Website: walmart
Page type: added-to-cart
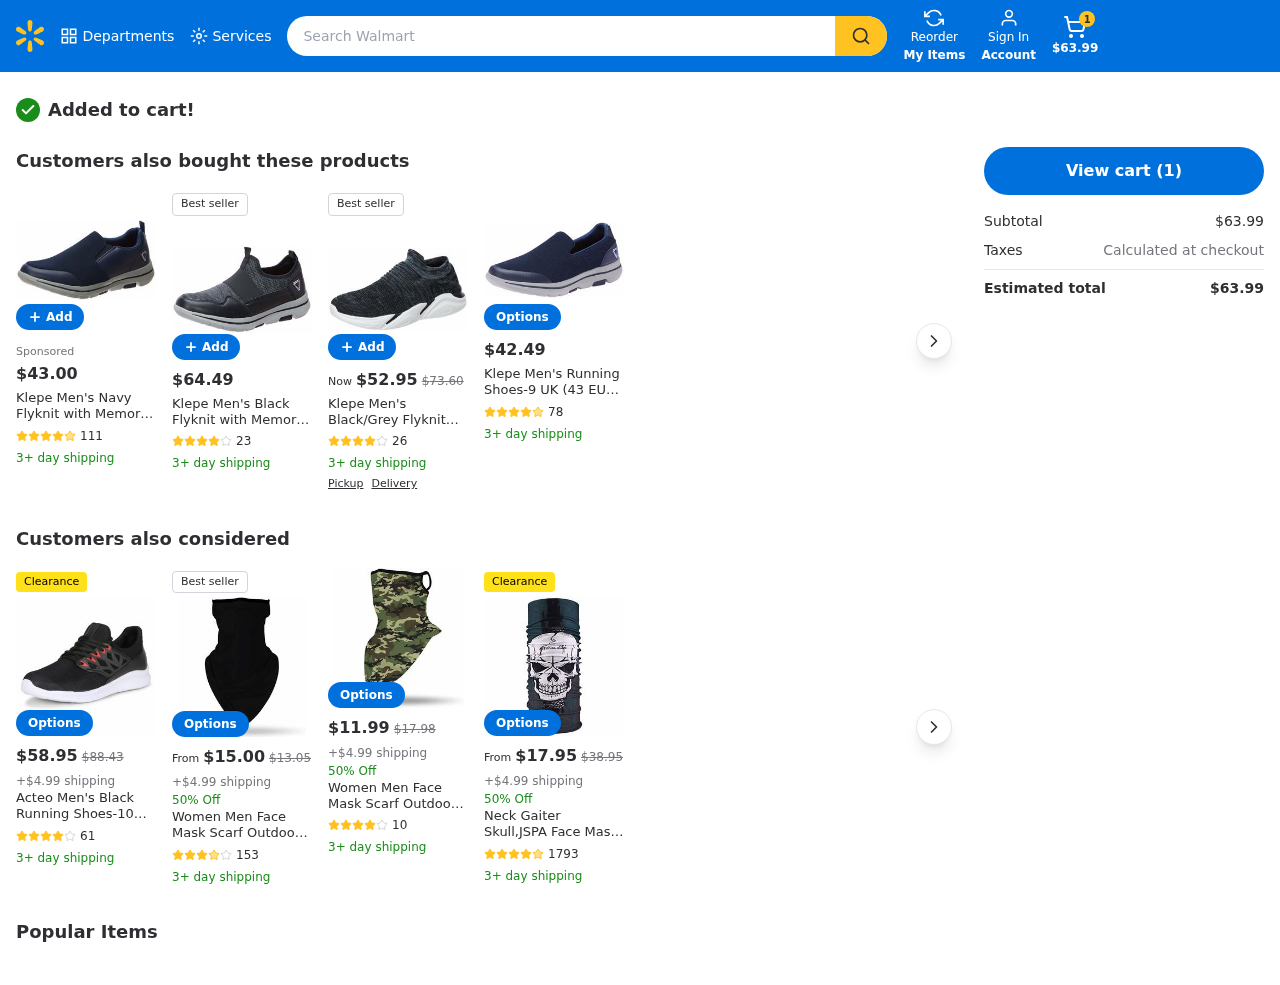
Product elements: key: PRODUCT2_NAME
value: Klepe Men's Navy Flyknit with Memory Foam Running Shoes-11 UK (45 EU) (12 US) (AD3989B/NVY)
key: PRODUCT2_NUM_RATINGS
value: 111
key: PRODUCT2_PRICE
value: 43
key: PRODUCT2_RATING
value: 4.7
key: PRODUCT3_NAME
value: Klepe Men's Black Flyknit with Memory Foam Running Shoes-10 UK (44 EU) (11 US) (BX020/BLK)
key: PRODUCT3_NUM_RATINGS
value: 23
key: PRODUCT3_PRICE
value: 64.49
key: PRODUCT3_RATING
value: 4.3
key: PRODUCT4_NAME
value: Klepe Men's Black/Grey Flyknit with Memory Foam Running Shoes-7 UK (40 EU) (7 US) (KP035/BLK)
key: PRODUCT4_NUM_RATINGS
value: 26
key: PRODUCT4_PRICE
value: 52.95
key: PRODUCT4_RATING
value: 4.3
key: PRODUCT5_NAME
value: Klepe Men's Running Shoes-9 UK (43 EU) (10 US) (BX031/NVY)
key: PRODUCT5_NUM_RATINGS
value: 78
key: PRODUCT5_PRICE
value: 42.49
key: PRODUCT5_RATING
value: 4.5
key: PRODUCT6_NAME
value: Acteo Men's Black Running Shoes-10 UK (44 EU) (AC1042-Black)
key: PRODUCT6_NUM_RATINGS
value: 61
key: PRODUCT6_PRICE
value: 58.95
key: PRODUCT6_RATING
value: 4
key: PRODUCT7_NAME
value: Women Men Face Mask Scarf Outdoor Headwear Bandana Sports Tube UV Face Mask for Workout Yoga Running
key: PRODUCT7_NUM_RATINGS
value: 153
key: PRODUCT7_PRICE
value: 15
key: PRODUCT7_RATING
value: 3.9
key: PRODUCT8_NAME
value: Women Men Face Mask Scarf Outdoor Headwear Bandana Sports Tube UV Face Mask for Workout Yoga Running
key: PRODUCT8_NUM_RATINGS
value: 10
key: PRODUCT8_PRICE
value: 11.99
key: PRODUCT8_RATING
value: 4.3
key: PRODUCT9_NAME
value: Neck Gaiter Skull,JSPA Face Mask Bandana Shield for Dust Wind UV Sun Protection Tube Headband Skelet
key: PRODUCT9_NUM_RATINGS
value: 1793
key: PRODUCT9_PRICE
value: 17.95
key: PRODUCT9_RATING
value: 4.6
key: PRODUCT4_ORIGINAL_PRICE
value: $73.60
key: PRODUCT6_ORIGINAL_PRICE
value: $88.43
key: PRODUCT7_ORIGINAL_PRICE
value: $13.05
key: PRODUCT8_ORIGINAL_PRICE
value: $17.98
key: PRODUCT9_ORIGINAL_PRICE
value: $38.95
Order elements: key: ORDER_NUM_ITEMS
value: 1
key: ORDER_SUBTOTAL
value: $63.99
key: ORDER_TOTAL
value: $63.99
Search elements: key: HEADER_SEARCH
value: Search Walmart